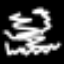
Label: squiggle